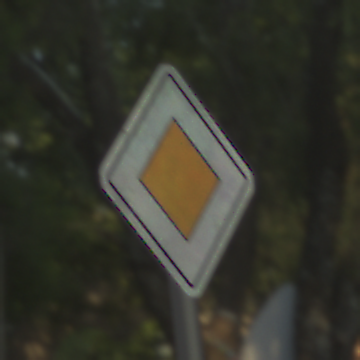
Verkehrszeichen: Vorfahrtsstrasse
Umgebung: Outdoor, Suburban
Tageszeit: SunriseSunset
Wetter: Clear
Licht: Natural
Jahreszeit: NotSpecified
Kontrast: HighContrast